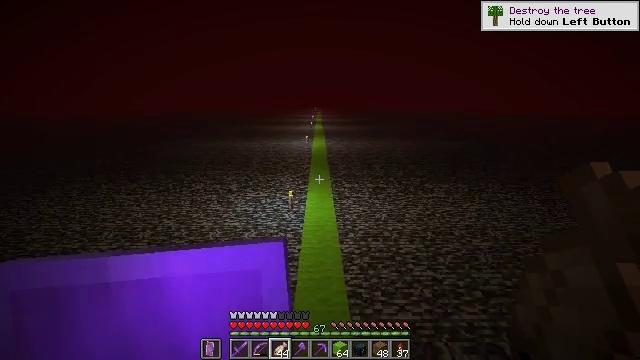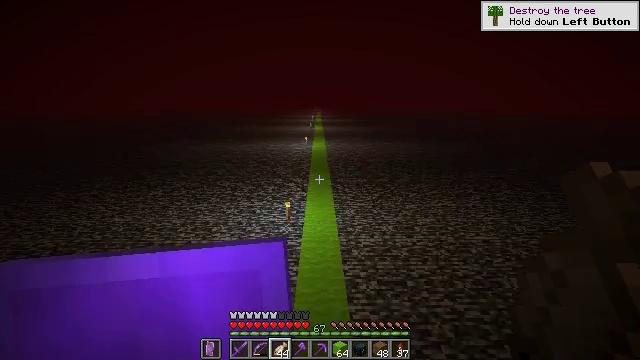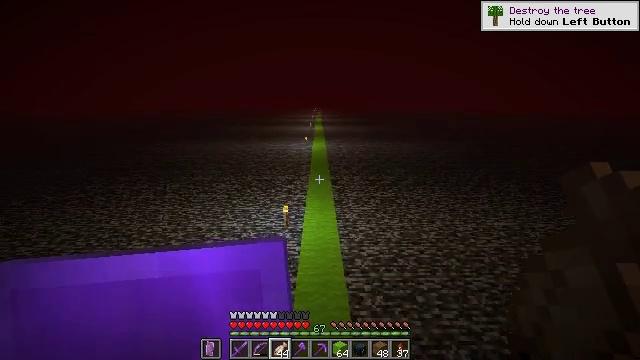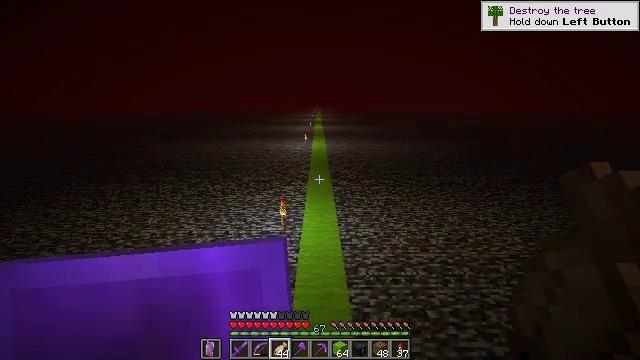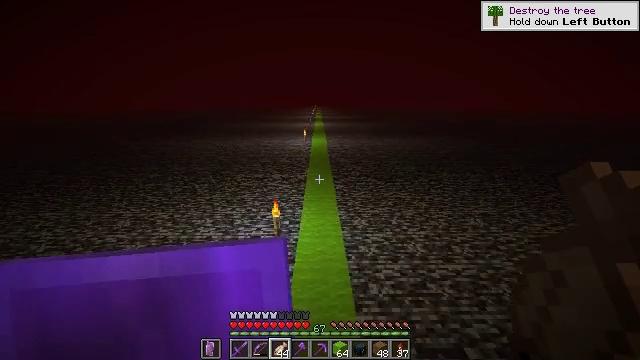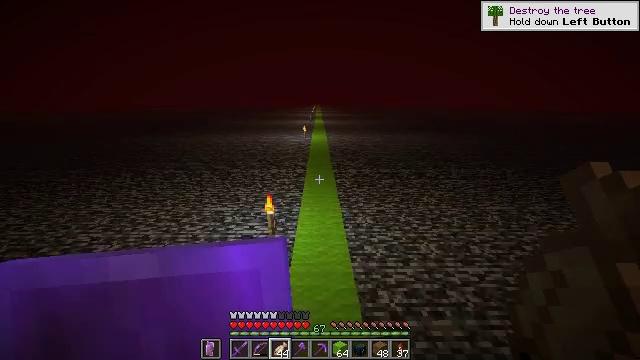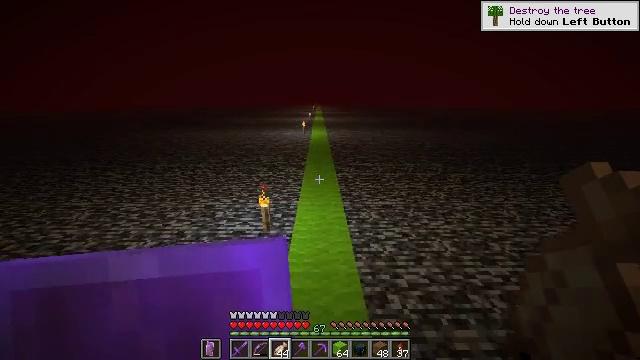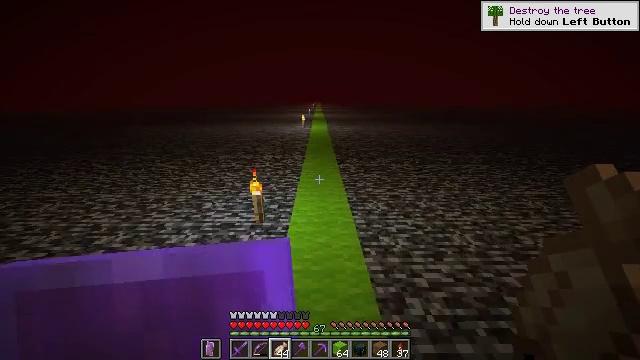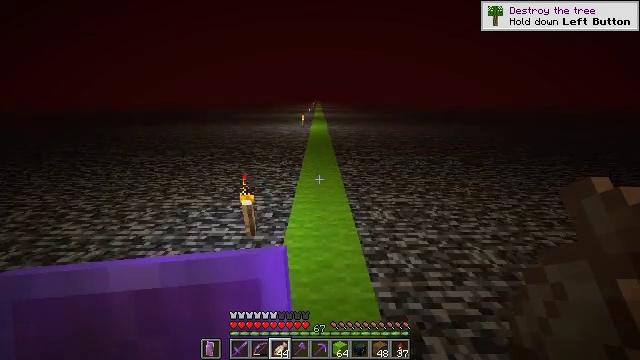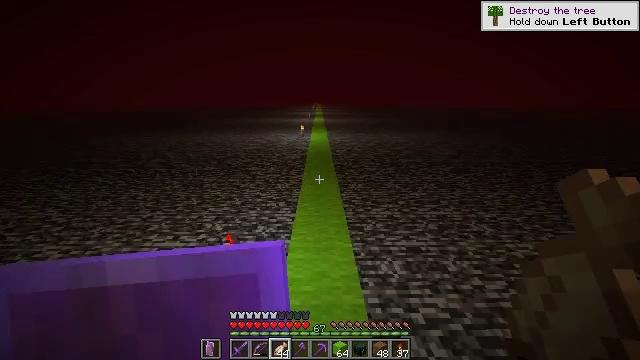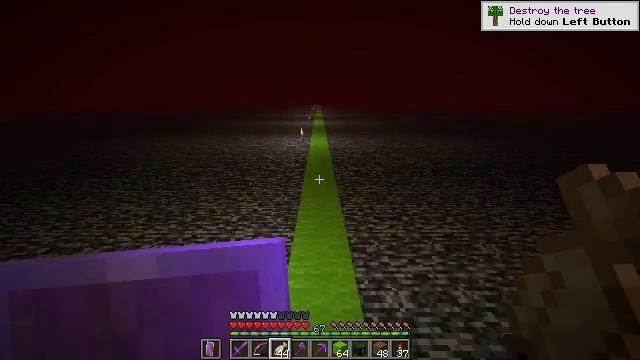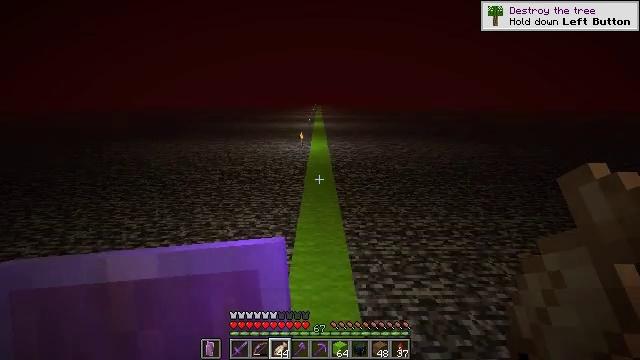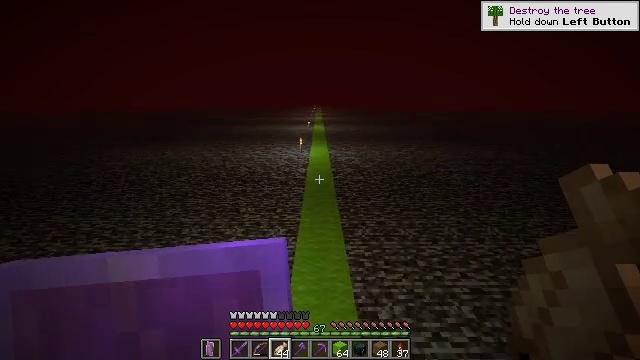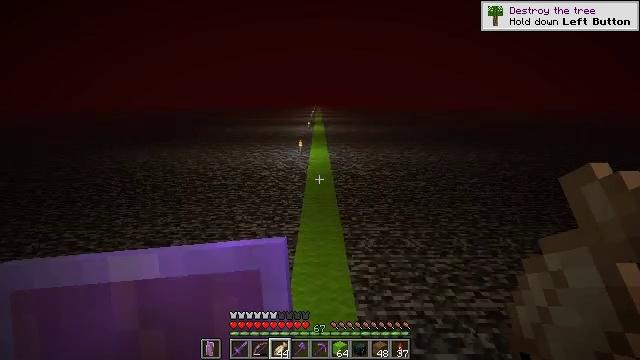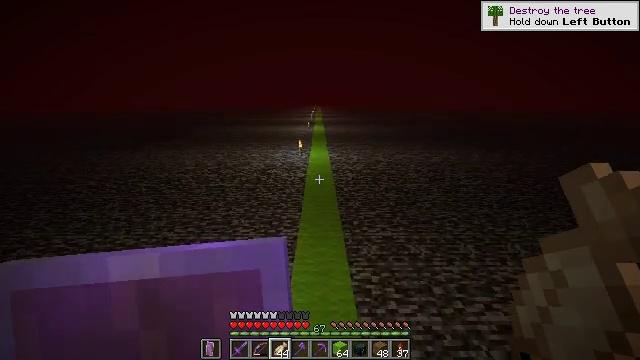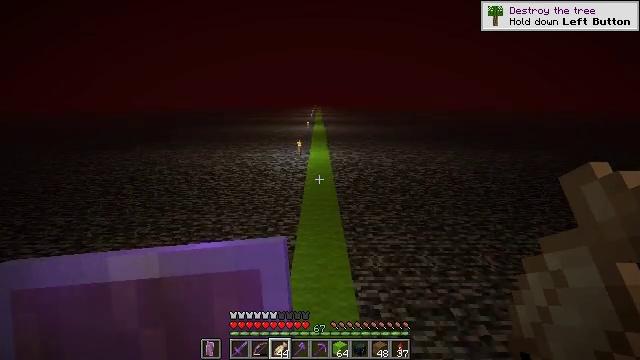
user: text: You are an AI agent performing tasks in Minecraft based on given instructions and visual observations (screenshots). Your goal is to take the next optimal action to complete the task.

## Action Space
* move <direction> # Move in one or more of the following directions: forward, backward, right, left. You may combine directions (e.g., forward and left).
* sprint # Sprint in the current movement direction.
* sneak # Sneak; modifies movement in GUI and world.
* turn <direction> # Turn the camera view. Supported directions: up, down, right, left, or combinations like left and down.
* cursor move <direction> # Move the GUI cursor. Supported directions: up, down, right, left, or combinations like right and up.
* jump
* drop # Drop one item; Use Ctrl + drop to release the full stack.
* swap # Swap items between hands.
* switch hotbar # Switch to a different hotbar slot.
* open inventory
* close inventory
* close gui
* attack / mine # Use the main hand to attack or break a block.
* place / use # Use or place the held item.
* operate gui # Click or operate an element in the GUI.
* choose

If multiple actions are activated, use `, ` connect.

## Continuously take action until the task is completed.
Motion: motion action
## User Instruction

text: Open the crafting table to craft a lime carpet.
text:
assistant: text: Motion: move forward, sprint, jump
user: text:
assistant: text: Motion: move forward, sprint
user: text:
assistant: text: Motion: move forward, sprint
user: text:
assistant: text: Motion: move forward, sprint
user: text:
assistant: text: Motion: move forward, sprint
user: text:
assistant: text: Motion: move forward, sprint
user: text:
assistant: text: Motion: move forward, sprint
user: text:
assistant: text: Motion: move forward, sprint, jump
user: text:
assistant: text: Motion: move forward, sprint, jump
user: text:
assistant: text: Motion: move forward, sprint, jump
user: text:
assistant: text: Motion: move forward, sprint, jump
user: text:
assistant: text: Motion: move forward, sprint, jump
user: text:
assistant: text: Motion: move forward, sprint, jump
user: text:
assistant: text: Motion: move forward, sprint, jump
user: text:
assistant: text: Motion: move forward, sprint, jump
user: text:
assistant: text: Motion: move forward, sprint, jump
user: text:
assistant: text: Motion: move forward, sprint, jump
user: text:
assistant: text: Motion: move forward, sprint
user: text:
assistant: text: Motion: move forward, sprint
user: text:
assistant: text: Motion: move forward, sprint
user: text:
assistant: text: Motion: move forward, sprint, jump
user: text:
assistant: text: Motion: move forward, sprint, jump
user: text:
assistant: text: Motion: move forward, sprint, jump
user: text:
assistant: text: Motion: move forward, sprint, jump
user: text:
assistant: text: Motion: move forward, sprint, jump
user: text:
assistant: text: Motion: move forward, sprint, jump
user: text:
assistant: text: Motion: move forward, sprint, jump
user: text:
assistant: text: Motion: move forward, sprint, jump
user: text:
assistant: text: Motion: move forward, sprint, jump
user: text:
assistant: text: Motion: move forward, sprint, jump